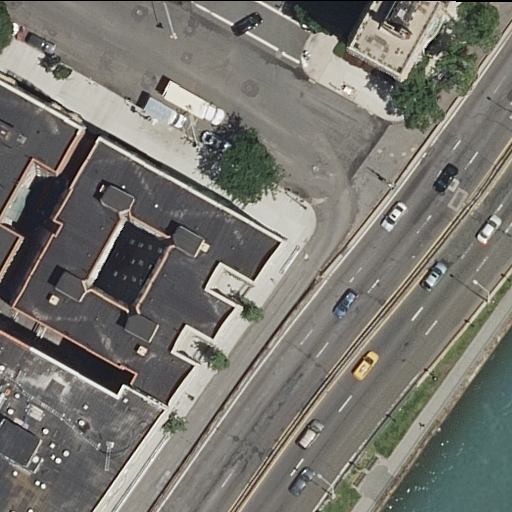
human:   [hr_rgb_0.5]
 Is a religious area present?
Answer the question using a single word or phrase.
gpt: no

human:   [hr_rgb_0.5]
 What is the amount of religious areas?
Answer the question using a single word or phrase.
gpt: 0

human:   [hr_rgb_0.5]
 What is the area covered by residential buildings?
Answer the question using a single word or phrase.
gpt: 2535m2

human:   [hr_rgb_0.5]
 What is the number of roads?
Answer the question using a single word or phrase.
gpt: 10

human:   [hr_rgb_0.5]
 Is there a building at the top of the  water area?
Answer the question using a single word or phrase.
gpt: yes

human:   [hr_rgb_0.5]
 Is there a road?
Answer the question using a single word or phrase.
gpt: yes

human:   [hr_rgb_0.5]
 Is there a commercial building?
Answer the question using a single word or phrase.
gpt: no

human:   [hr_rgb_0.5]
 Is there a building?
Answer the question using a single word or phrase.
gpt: yes

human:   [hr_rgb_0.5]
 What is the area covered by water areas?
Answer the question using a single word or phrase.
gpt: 517m2

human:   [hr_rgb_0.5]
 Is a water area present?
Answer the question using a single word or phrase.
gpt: yes

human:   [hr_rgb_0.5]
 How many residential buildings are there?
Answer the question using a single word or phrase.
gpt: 4

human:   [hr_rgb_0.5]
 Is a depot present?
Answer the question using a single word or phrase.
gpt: no

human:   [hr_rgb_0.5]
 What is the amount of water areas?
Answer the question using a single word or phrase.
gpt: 1

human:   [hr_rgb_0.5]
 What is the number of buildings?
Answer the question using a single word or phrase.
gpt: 4

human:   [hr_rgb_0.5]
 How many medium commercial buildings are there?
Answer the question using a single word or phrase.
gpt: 0

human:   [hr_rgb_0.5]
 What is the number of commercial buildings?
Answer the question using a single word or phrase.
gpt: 0

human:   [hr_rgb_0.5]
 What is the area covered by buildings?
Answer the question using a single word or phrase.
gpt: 2535m2

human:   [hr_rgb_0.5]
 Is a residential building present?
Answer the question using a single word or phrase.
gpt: yes

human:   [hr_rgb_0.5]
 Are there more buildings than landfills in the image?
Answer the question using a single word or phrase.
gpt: yes

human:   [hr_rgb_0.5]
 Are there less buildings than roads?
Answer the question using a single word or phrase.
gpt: yes

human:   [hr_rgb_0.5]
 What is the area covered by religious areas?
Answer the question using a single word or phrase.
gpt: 0m2

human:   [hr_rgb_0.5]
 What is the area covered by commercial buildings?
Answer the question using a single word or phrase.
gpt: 0m2

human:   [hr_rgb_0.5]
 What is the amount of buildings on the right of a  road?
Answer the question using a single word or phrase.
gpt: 1

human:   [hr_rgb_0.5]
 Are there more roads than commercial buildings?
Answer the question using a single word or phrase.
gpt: yes

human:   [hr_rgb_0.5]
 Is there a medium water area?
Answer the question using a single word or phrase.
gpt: no

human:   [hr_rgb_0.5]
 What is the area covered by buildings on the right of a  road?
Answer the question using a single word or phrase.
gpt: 168m2

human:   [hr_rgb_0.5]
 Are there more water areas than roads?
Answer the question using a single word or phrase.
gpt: no

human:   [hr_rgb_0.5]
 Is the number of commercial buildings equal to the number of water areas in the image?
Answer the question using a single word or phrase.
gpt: no

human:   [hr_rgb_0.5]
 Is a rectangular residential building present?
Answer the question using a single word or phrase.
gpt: yes

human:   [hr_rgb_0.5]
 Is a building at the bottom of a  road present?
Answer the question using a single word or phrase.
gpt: yes

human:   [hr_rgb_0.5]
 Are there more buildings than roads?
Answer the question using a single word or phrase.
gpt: no

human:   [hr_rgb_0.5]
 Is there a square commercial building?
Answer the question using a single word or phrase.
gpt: no

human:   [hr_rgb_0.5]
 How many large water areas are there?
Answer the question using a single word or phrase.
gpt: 1

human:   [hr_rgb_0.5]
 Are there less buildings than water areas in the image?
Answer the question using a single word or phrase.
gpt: no

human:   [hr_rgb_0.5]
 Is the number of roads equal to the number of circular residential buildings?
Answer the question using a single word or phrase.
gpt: no

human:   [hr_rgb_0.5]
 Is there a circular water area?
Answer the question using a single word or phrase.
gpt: no

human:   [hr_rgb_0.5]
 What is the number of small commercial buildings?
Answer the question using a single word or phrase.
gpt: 0

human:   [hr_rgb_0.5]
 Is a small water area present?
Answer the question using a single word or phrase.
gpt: no

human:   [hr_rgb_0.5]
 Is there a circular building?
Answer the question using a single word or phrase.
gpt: no

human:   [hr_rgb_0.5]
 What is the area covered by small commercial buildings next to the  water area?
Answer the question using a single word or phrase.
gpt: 0m2

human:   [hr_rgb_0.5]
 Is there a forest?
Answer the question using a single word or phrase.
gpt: no

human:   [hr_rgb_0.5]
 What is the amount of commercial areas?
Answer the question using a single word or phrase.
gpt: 0

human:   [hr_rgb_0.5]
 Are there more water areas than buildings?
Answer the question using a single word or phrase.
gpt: no

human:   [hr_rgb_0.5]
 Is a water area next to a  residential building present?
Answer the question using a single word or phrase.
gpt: yes

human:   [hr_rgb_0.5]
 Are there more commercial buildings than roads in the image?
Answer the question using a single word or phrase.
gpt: no

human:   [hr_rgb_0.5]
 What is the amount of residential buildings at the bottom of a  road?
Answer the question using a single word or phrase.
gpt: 2

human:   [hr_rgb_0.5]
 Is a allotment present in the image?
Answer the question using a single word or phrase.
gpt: no

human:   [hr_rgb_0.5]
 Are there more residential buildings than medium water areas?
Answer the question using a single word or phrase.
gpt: yes

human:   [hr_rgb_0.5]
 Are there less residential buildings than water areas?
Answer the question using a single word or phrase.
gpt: no

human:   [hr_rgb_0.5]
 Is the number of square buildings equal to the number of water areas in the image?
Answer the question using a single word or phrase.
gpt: no

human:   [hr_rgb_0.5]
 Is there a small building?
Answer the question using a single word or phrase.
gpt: no

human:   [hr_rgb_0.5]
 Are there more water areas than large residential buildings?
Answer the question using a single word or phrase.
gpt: no

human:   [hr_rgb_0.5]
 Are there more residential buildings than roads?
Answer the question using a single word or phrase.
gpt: no

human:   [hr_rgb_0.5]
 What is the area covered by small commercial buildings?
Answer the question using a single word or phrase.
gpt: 0m2

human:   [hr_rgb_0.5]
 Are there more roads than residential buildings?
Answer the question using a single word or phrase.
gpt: yes

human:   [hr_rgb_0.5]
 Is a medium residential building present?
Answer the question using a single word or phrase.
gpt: yes

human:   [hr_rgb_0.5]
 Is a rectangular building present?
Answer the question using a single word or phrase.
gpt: yes

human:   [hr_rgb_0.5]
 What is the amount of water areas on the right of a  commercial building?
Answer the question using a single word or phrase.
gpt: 0

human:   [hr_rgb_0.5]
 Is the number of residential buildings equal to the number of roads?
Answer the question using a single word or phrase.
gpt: no

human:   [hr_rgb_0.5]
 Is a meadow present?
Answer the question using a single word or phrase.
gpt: no

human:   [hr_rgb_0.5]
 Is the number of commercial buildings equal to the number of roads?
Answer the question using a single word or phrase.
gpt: no

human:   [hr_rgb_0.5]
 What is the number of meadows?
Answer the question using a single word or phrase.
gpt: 0

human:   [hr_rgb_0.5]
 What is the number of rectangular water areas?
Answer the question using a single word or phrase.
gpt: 1

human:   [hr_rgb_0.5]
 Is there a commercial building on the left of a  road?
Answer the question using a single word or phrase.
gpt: no